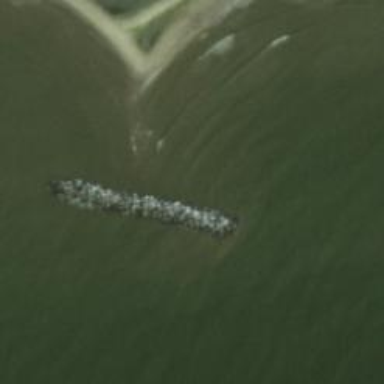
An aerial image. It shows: Breakwater structure.